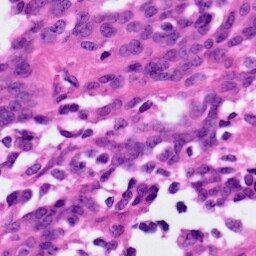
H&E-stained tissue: Ovarian